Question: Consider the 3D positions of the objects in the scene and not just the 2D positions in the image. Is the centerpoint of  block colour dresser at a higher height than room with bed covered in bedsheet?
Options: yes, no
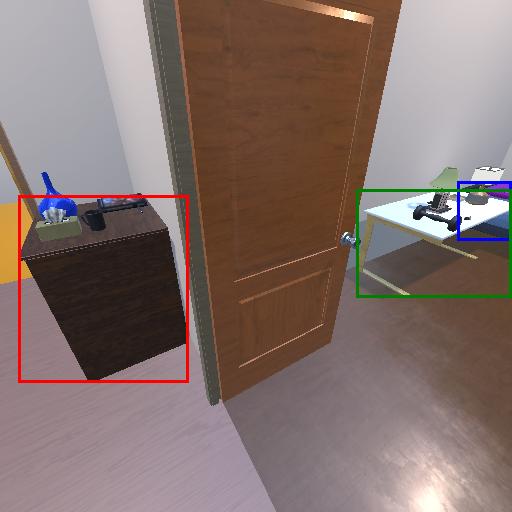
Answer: yes